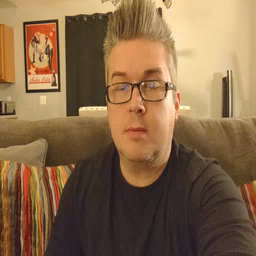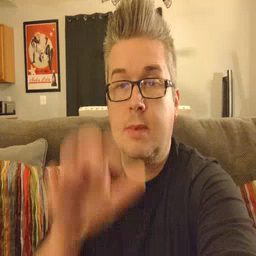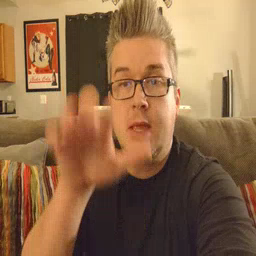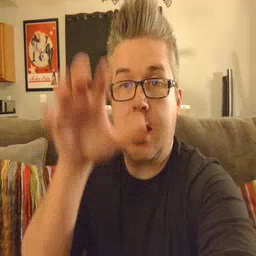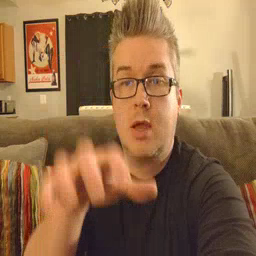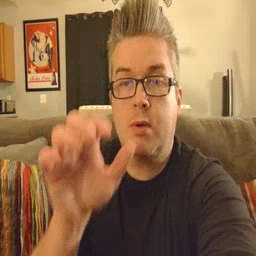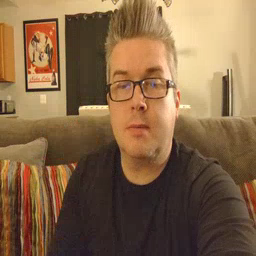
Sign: alligator